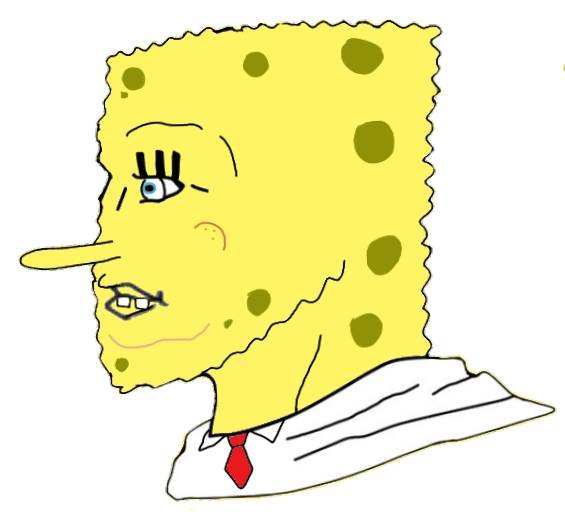
Label: 4_Yes_Chad